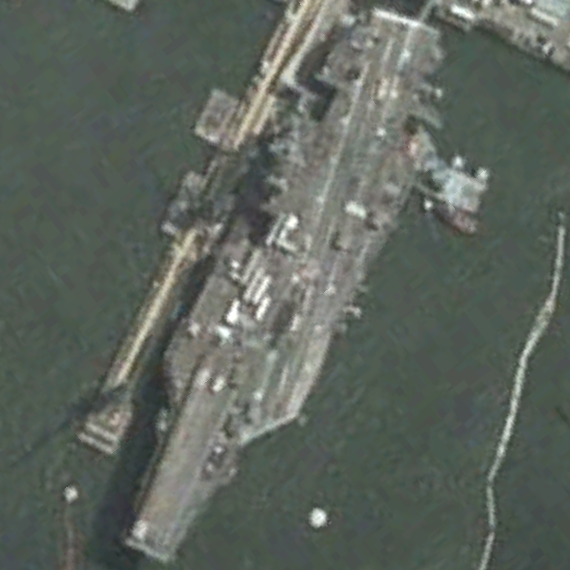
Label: aircraft_carrier